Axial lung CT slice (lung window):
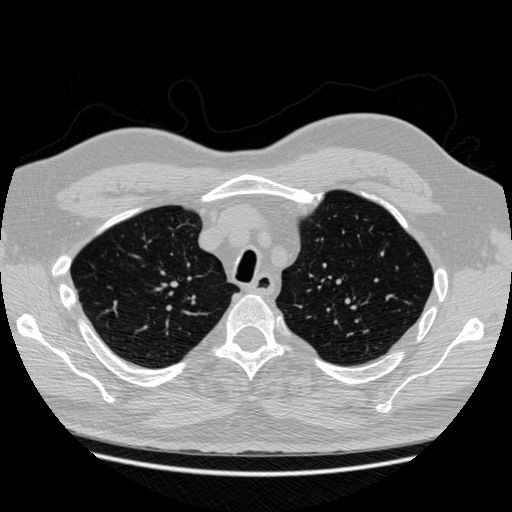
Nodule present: no